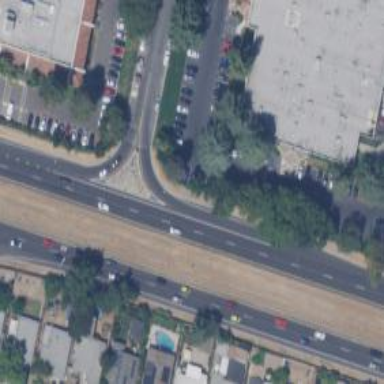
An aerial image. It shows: Trunk link highway.